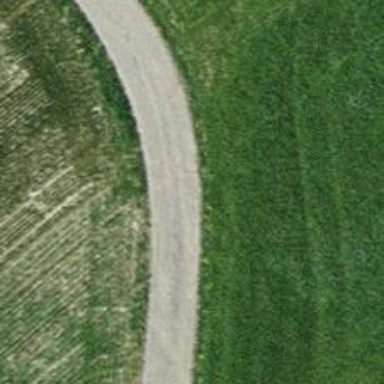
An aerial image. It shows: Paved track road with grade1 track type.